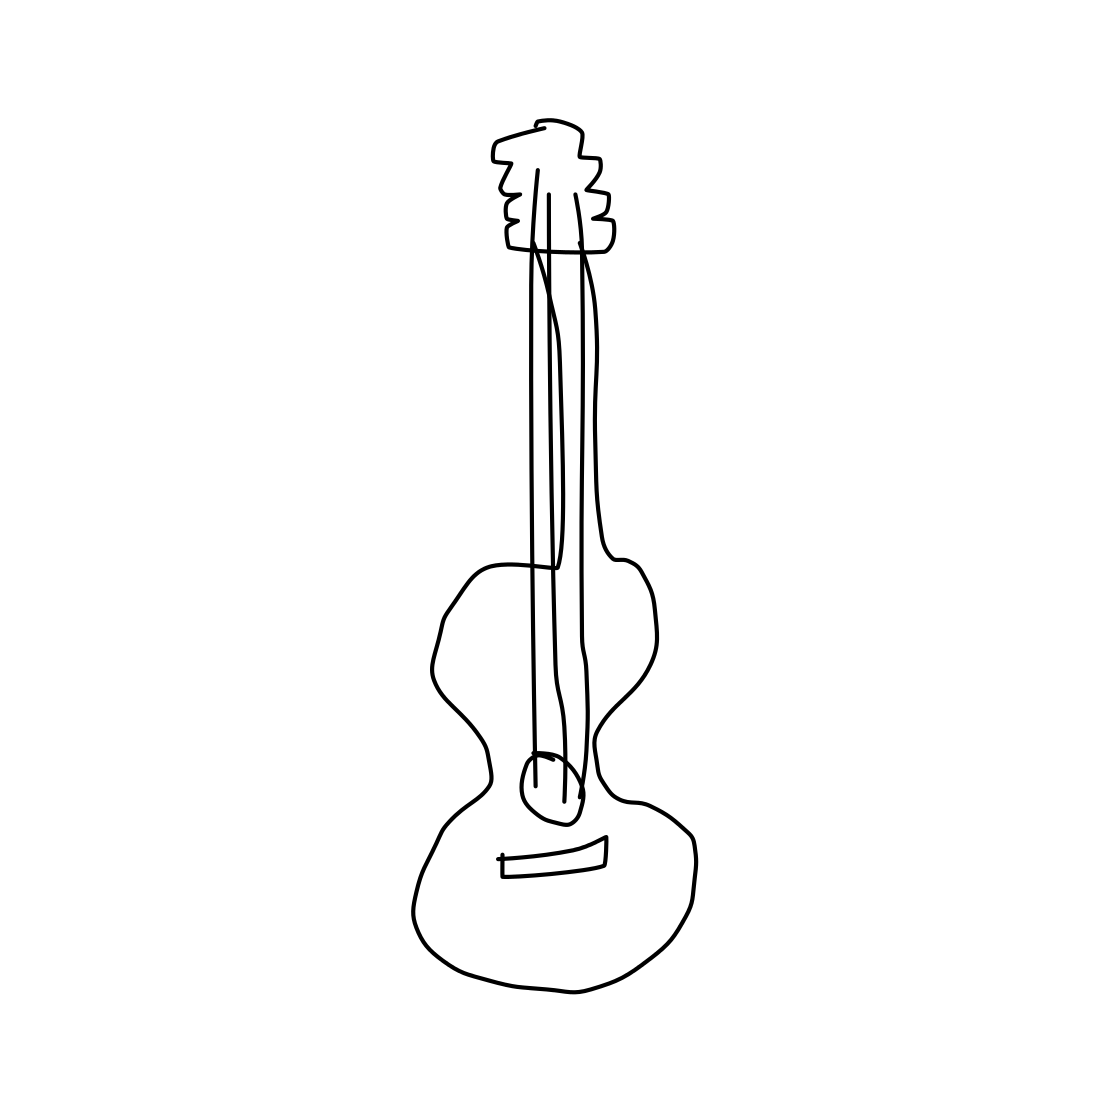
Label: guitar